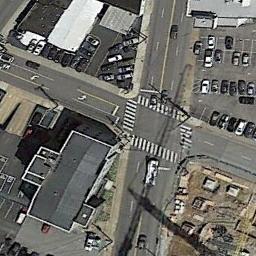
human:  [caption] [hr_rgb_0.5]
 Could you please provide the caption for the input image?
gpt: There were many cars parked at the intersection .

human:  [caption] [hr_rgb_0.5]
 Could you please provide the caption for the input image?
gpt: There are many buildings of different shapes and sizes beside the intersection .

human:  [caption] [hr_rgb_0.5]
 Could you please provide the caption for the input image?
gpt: There are several moving vehicles on the road at the intersection, There are many buildings and some trees around the intersection, And many cars are parked in the open space beside the intersection .

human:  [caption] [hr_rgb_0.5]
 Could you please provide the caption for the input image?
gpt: A tilted intersection with sparse traffic is between some buildings and parking lots .

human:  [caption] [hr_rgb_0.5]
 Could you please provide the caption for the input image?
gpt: There are some cars and a black building beside the intersection .